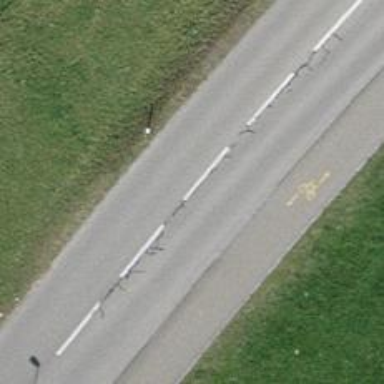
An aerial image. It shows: Tertiary road with asphalt surface and cycle track on the right side.